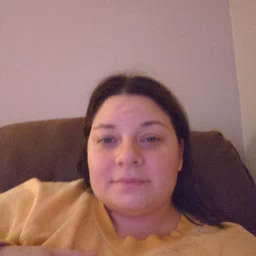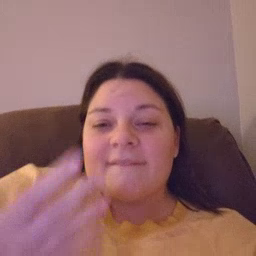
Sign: fireman